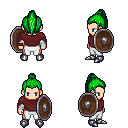
a pixel art fantasy rpg character, male body template, human, light skin, maroon long-sleeve shirt, white pants, green long topknot hairstyle, white cloth bandages, metal boots, shield, four views (front, back, left, right), 2x2 character sprite sheet, small pixel art, hard edges, no anti-aliasing